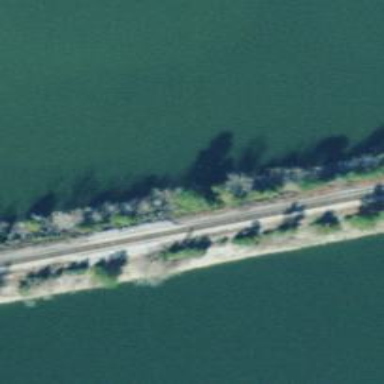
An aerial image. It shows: Railway track.